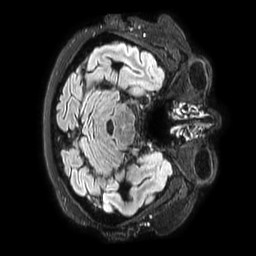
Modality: FLAIR
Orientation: axial
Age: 46
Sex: female
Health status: ill
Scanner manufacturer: philips
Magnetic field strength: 3 T
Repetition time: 4.8 s
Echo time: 0.34 s